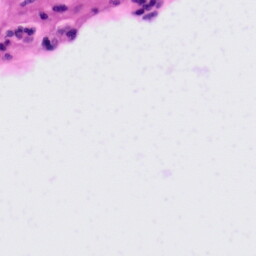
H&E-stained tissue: Tonsil